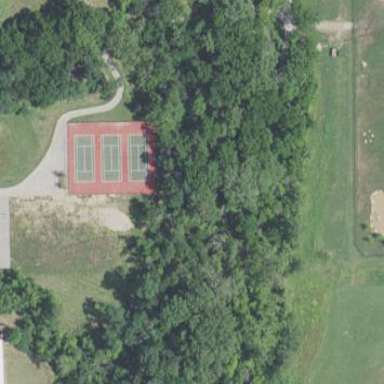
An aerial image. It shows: Tennis court on pitch designated for leisure land.